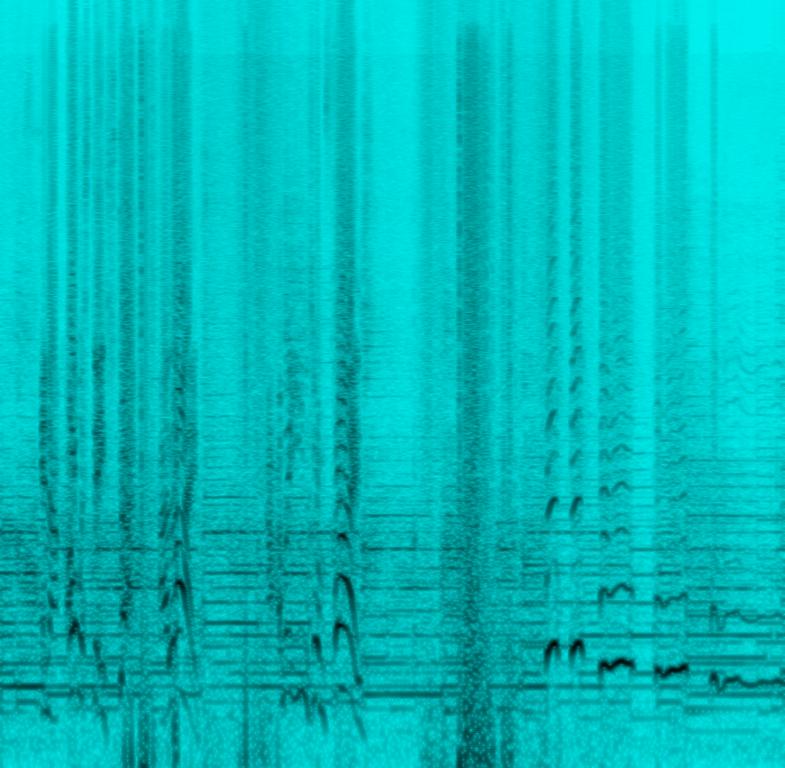
This song features an acoustic guitar playing chords using only down strokes. There are only two chords being played. The rhythm is played on a 6/8 time signature. A male voice sings vocables in falsetto. Toward the end, the voice produces a belching sound. There are no lyrics in this song. There are no other instruments in this song. This song can be played at a quirky party.